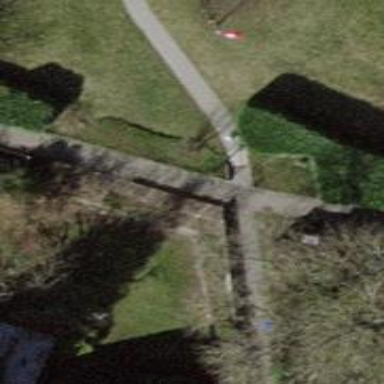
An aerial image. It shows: Gate.